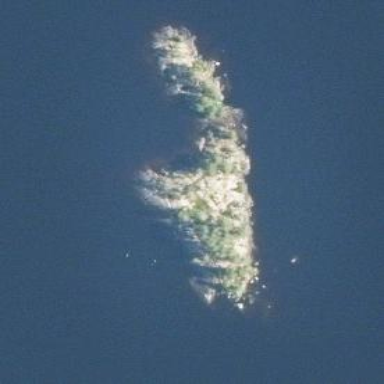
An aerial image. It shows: Image showing island.